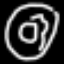
Label: donut